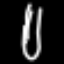
Label: fork